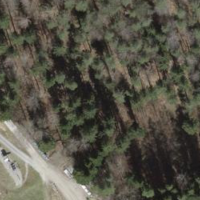
EUNIS habitat code: 41
Species observed at this site:
Platanthera bifolia